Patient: sex F, age 63
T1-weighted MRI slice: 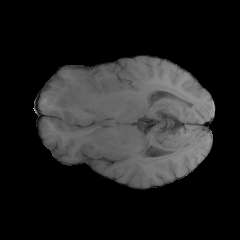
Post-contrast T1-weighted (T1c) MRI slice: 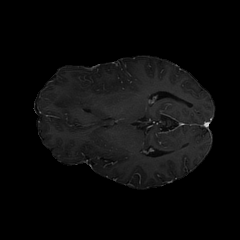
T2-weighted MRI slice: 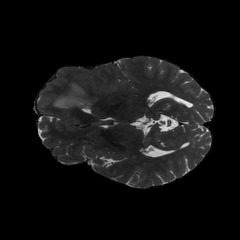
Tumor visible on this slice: yes
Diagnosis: Glioblastoma, IDH-wildtype
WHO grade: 4